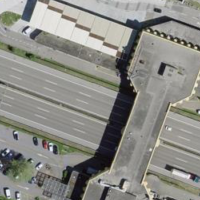
EUNIS habitat code: 57
Species observed at this site:
Milvus milvus